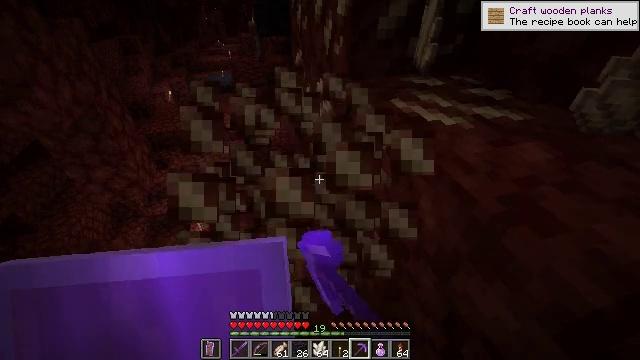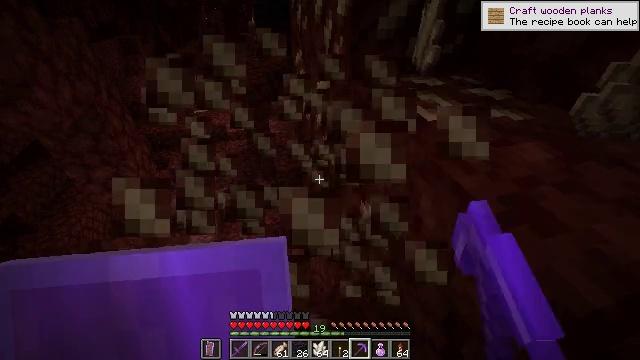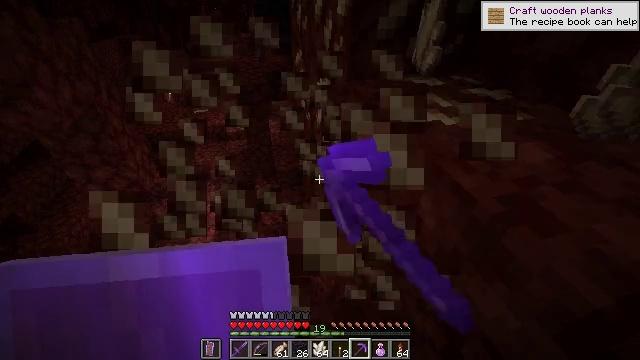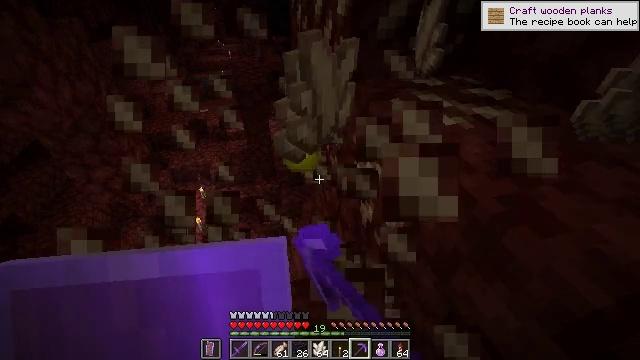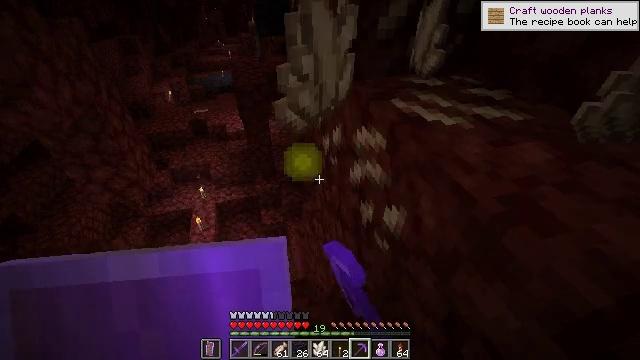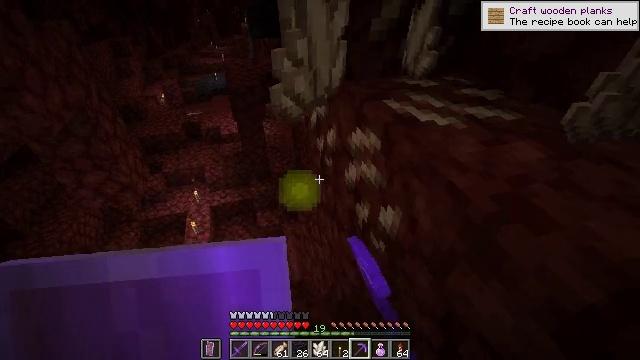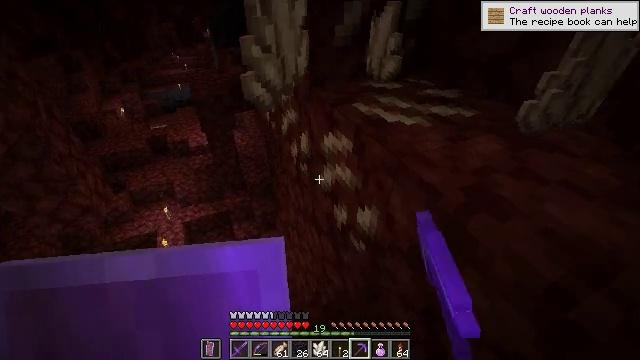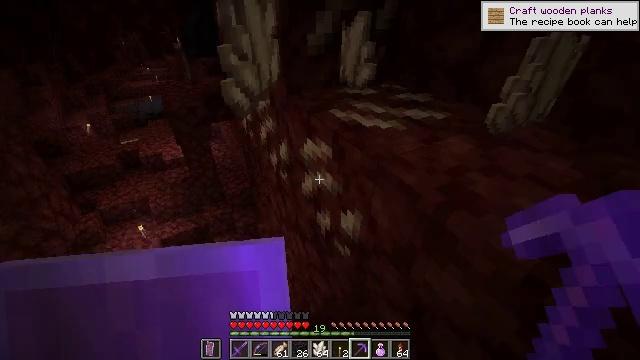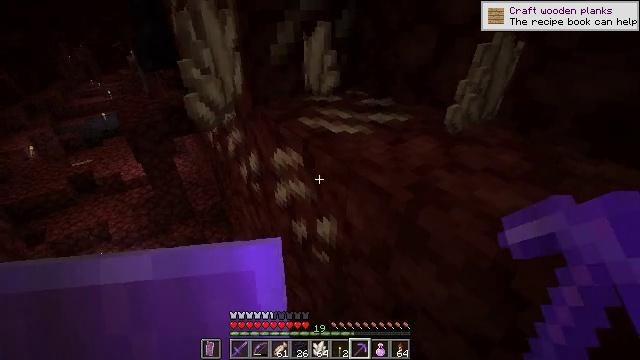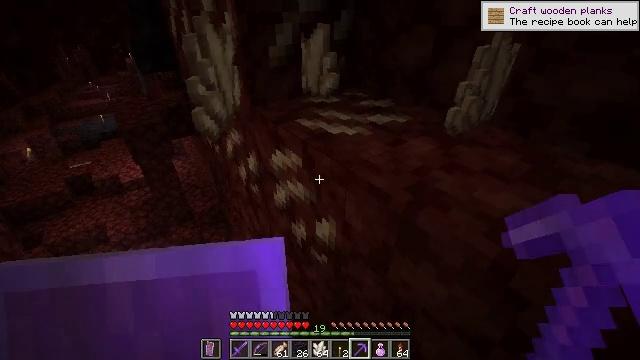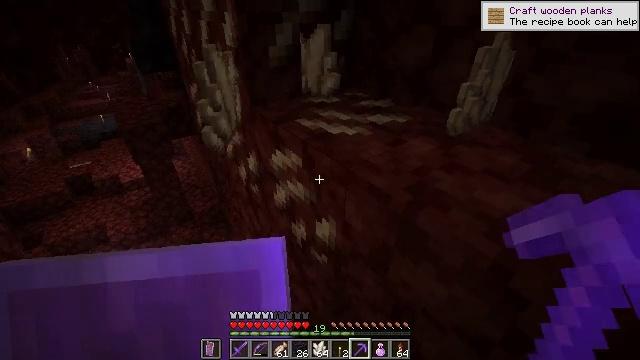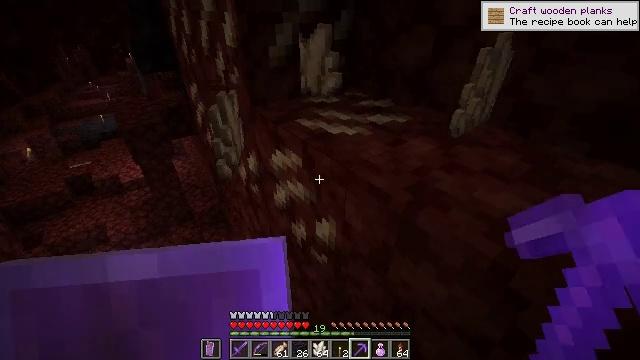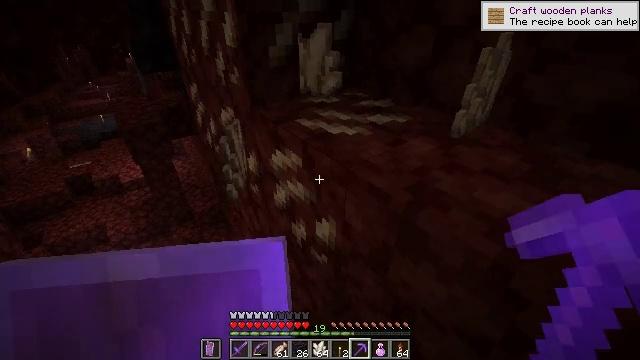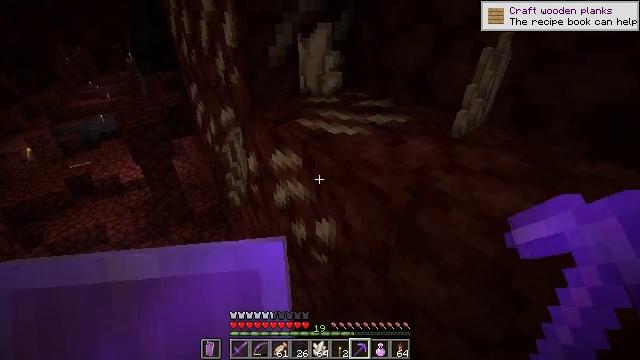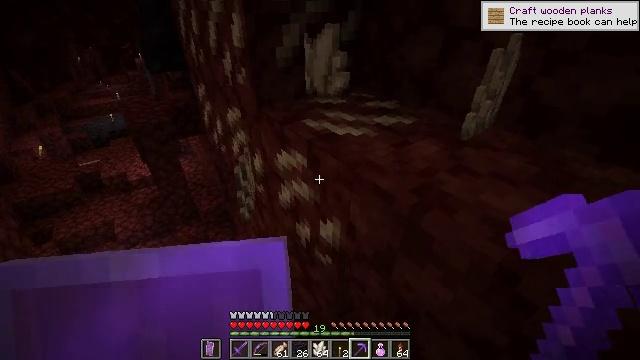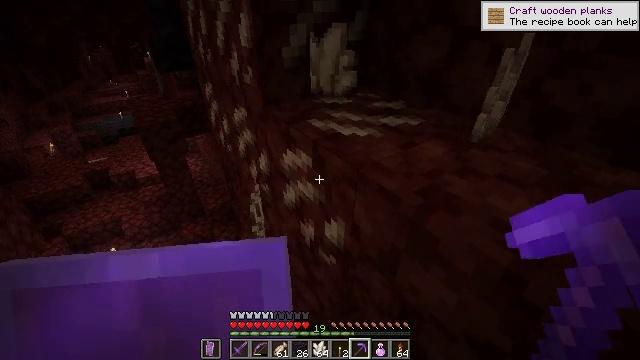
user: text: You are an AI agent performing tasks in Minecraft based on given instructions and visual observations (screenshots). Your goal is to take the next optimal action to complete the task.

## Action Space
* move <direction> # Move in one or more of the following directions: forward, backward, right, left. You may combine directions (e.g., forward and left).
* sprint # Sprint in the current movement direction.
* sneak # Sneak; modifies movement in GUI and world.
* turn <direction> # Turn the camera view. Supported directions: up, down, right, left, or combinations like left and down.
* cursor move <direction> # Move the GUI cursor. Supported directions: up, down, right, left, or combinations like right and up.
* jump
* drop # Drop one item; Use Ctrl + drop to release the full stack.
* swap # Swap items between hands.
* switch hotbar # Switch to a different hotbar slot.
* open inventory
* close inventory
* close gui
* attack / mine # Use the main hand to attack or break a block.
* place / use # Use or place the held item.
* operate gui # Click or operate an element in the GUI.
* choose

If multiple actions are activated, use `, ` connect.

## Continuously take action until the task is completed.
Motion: motion action
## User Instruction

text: Mine nether quartz ore in the Nether.
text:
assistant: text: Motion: attack / mine
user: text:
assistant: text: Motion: no_op
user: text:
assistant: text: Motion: no_op
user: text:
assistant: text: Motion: no_op
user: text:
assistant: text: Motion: turn right
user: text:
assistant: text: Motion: turn right and up
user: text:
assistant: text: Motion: turn right and up
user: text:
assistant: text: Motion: turn right and up
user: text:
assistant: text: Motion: no_op
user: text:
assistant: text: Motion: no_op
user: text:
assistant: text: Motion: no_op
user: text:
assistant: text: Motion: no_op
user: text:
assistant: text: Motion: no_op
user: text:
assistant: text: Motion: turn left
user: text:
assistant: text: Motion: turn left
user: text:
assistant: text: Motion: attack / mine
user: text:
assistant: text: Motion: turn left, attack / mine
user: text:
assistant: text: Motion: attack / mine
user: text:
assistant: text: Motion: attack / mine
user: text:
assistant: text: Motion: attack / mine
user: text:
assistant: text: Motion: attack / mine
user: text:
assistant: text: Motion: attack / mine
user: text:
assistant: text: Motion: no_op
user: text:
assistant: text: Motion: no_op
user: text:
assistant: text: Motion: no_op
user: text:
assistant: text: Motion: no_op
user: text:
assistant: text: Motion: no_op
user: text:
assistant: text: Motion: no_op
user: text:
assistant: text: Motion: move forward
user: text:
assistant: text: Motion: move forward, turn left and up